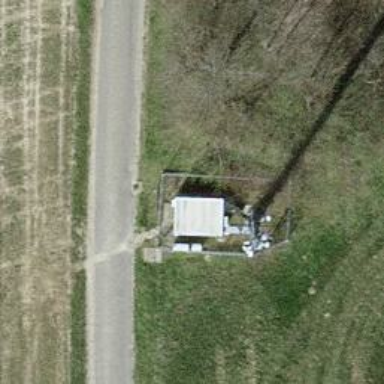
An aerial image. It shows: Communication mast tower.